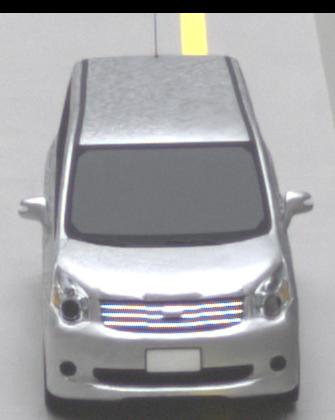
Make: Toyota
Model: Noah
Detailed model: Voxy R70G
Model produced from: 2007
Model produced until: 2013
Doors: 5
Color: white
Road condition: dry road
Daytime: midday
Contrast: medium contrast